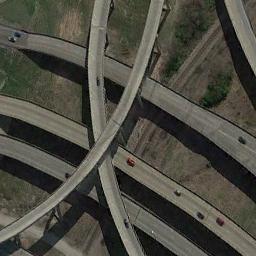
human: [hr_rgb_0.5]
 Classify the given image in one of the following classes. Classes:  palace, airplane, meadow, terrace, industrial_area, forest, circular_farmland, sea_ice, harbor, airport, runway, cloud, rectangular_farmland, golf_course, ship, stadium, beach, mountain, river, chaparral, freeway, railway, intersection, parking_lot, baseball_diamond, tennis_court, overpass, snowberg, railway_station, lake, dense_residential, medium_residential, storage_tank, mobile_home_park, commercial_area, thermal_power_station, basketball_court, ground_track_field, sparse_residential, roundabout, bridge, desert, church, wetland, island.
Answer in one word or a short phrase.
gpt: overpass